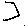
Label: hexagon